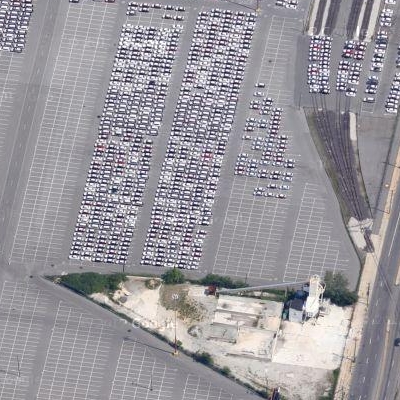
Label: gParking